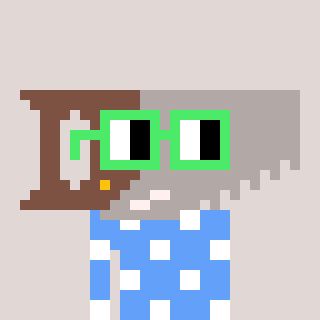
a pixel art character with square light green glasses, a saw-shaped head and a blue-colored body on a warm background